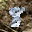
Label: 8